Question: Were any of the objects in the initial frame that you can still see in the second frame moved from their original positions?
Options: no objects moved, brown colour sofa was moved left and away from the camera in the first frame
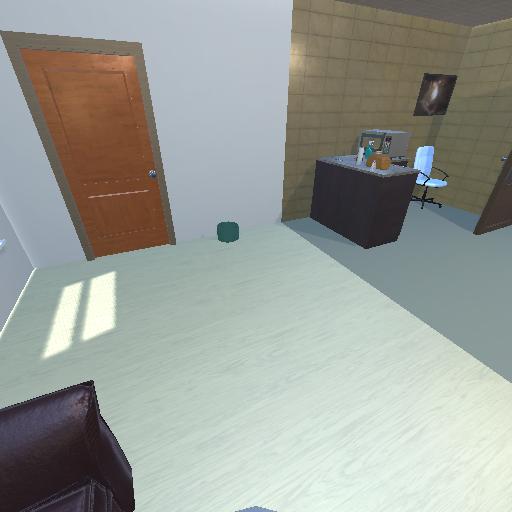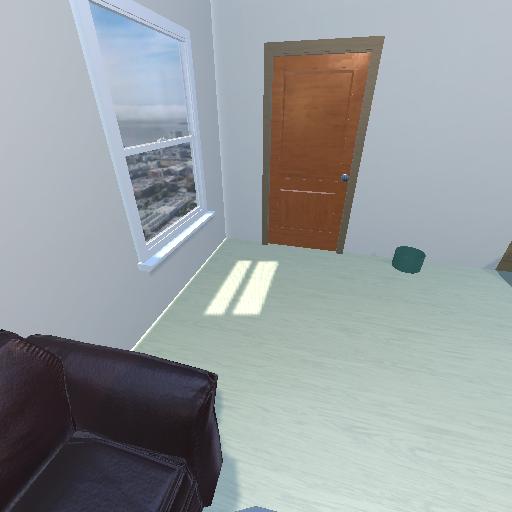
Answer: no objects moved